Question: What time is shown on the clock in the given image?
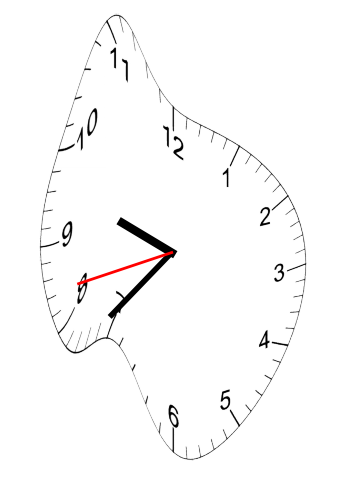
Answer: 09:36:42